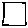
Label: square